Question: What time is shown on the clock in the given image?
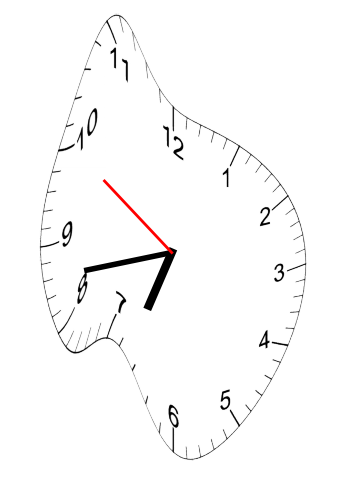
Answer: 06:42:50